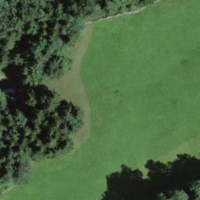
EUNIS habitat code: 44
Species observed at this site:
Lathyrus vernus